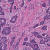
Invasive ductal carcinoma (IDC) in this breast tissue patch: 1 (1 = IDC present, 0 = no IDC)